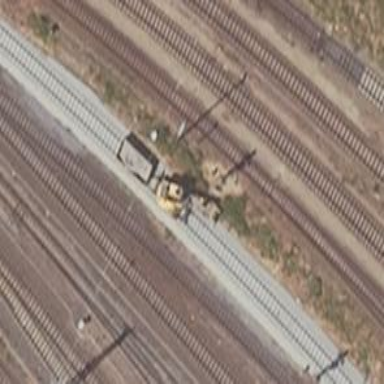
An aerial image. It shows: Railway track with electrified contact lines. This is siding track.